Interaction volume radius: 5 \u00c5
Interaction volume height: 15 \u00c5
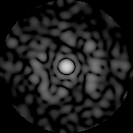
Disorder parameter: 0.7877